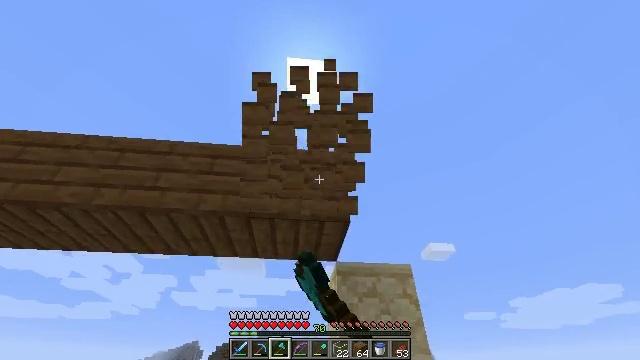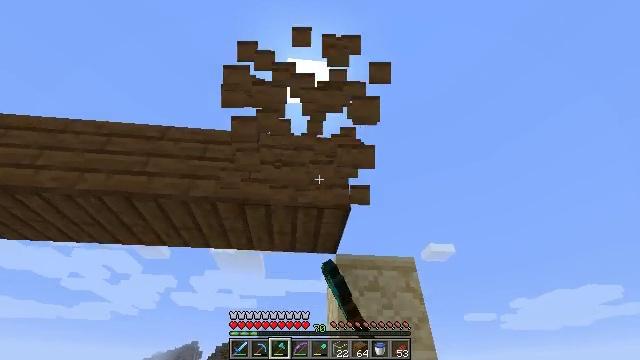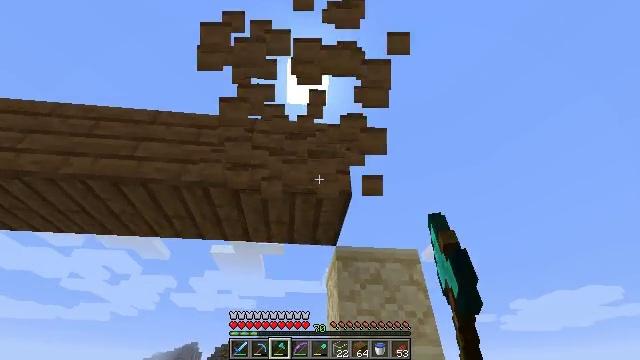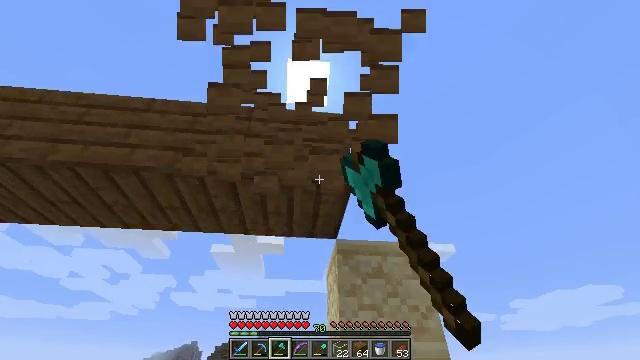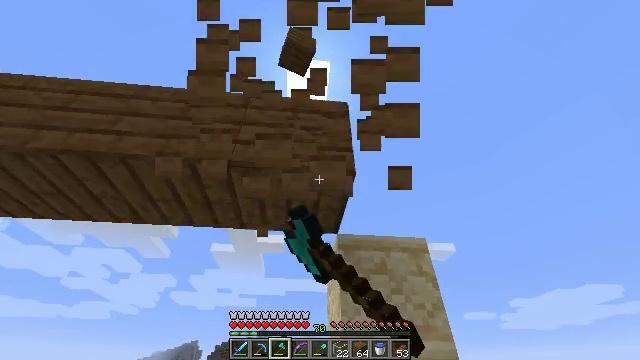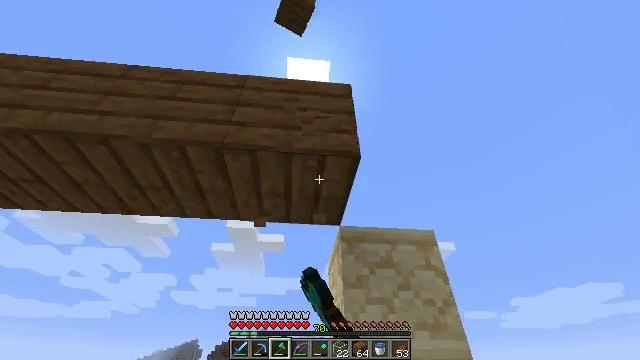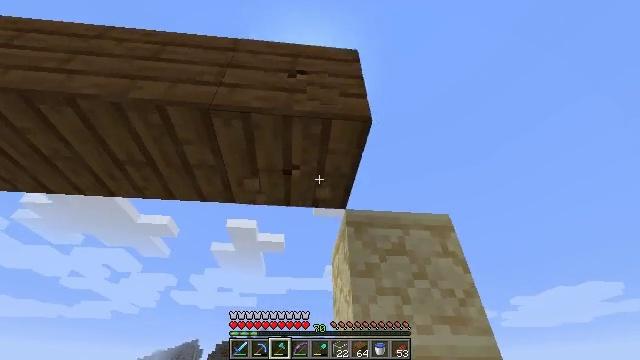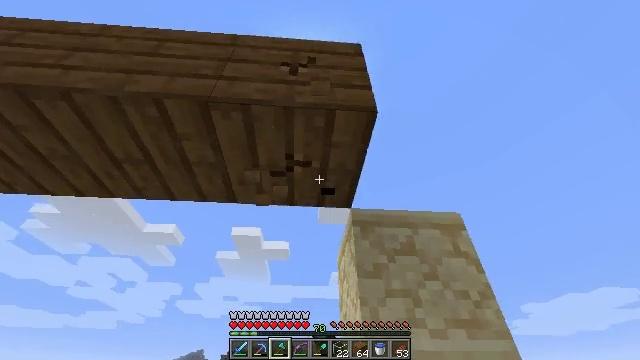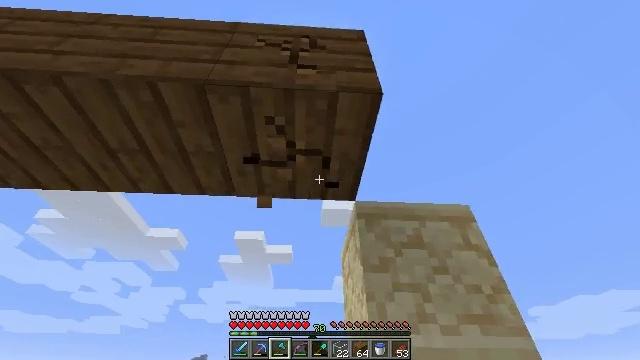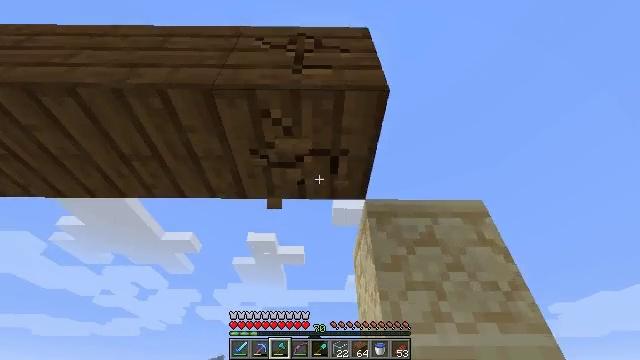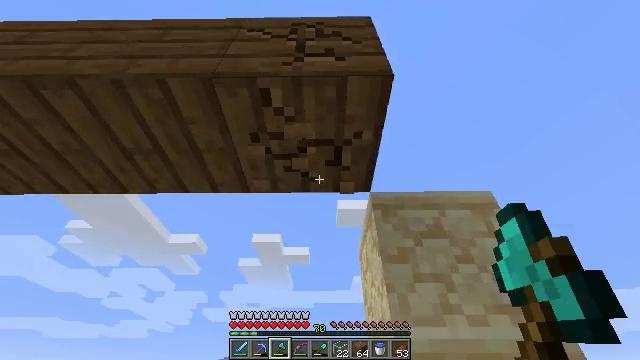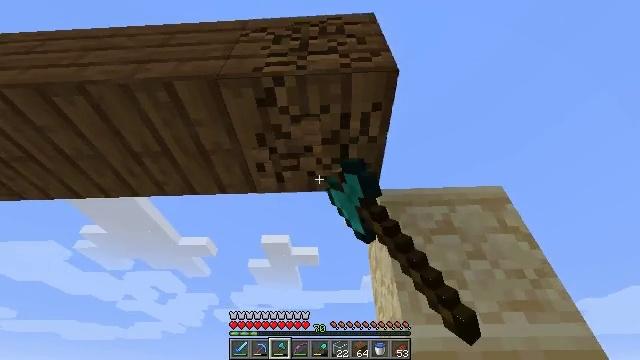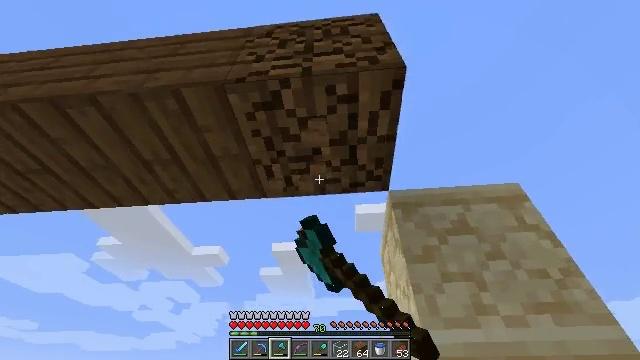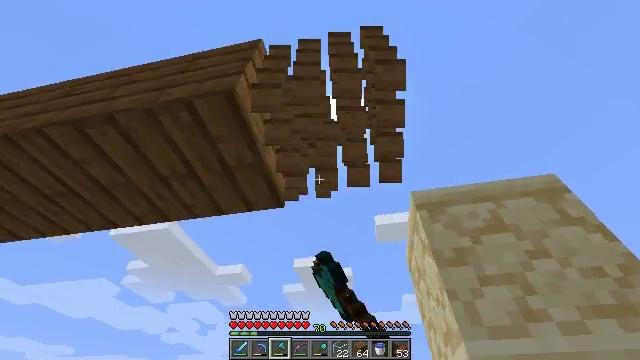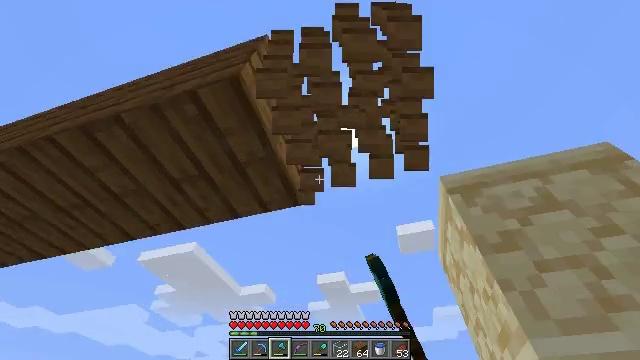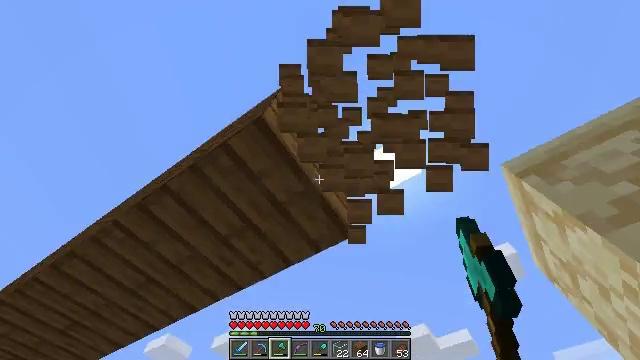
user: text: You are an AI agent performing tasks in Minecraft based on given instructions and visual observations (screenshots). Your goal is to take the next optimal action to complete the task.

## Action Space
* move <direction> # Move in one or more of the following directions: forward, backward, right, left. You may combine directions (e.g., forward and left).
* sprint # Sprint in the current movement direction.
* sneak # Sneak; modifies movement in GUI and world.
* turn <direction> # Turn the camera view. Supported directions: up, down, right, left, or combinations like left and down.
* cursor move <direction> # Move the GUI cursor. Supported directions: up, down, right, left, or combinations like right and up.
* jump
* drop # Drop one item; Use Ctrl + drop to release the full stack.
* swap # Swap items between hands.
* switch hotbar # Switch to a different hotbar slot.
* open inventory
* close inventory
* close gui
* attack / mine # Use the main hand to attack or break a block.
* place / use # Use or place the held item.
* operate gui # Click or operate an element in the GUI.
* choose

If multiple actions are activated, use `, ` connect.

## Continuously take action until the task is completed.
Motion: motion action
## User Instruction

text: Collect spruce planks from an old building.
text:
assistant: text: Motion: move forward, attack / mine
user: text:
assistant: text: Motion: move forward, attack / mine
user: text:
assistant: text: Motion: move forward, attack / mine
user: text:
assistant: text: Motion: move forward, attack / mine
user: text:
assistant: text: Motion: move forward, attack / mine
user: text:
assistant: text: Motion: move forward, attack / mine
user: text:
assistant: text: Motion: turn left and up, attack / mine
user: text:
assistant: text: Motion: attack / mine
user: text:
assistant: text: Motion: turn left, attack / mine
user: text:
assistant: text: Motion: turn left, attack / mine
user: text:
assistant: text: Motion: turn left, attack / mine
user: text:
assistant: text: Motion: move forward, turn left and up, attack / mine
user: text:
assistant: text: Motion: move forward, turn left and up, attack / mine
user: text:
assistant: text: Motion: move forward, turn left and up, attack / mine
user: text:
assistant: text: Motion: move forward, turn left and up, attack / mine
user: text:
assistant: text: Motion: turn left and up, attack / mine
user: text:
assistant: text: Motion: turn left, attack / mine
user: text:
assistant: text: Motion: turn left and up, attack / mine
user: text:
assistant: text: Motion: turn left, attack / mine
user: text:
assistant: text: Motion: turn left and down, attack / mine
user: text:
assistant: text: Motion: turn left and down, attack / mine
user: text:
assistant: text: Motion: attack / mine
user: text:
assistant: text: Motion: turn left and down, attack / mine
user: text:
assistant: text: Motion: attack / mine
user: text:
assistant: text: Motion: turn right and down, attack / mine
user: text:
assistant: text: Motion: attack / mine
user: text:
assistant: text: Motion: attack / mine
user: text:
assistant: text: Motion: attack / mine
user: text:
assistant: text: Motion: attack / mine
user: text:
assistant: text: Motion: attack / mine